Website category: sports
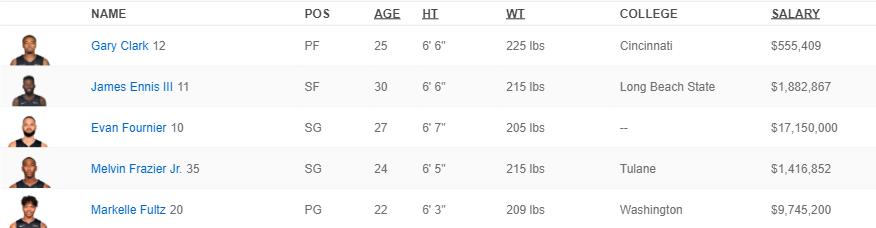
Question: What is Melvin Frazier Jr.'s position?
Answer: SG

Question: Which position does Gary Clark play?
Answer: PF

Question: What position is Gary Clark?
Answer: PF

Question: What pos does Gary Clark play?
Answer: PF

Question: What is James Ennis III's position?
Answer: SF

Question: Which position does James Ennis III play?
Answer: SF

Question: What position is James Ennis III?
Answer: SF

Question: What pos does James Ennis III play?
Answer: SF

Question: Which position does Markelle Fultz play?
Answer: PG

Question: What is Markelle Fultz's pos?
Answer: PG

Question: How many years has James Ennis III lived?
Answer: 30

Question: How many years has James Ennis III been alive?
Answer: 30

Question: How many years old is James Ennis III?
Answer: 30

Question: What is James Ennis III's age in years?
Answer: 30

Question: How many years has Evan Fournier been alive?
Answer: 27

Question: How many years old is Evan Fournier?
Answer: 27

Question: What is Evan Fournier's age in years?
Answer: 27

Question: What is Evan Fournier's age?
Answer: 27

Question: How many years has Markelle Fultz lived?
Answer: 22

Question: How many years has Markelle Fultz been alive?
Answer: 22

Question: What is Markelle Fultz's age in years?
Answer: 22

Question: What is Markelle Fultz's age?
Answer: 22

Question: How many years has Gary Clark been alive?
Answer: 25

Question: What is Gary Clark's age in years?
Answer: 25

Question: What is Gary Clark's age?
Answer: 25

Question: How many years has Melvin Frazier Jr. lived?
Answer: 24

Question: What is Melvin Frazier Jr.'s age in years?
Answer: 24

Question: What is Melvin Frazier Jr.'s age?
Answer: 24

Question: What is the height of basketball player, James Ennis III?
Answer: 6' 6"

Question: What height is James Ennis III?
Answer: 6' 6"

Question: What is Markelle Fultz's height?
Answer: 6' 3"

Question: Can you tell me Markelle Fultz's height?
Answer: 6' 3"

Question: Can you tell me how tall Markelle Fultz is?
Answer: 6' 3"

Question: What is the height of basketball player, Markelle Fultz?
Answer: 6' 3"

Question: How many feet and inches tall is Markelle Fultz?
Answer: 6' 3"

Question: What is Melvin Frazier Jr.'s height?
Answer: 6' 5"

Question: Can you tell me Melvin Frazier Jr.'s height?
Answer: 6' 5"

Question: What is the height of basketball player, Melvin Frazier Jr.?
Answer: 6' 5"

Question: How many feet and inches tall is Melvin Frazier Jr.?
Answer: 6' 5"

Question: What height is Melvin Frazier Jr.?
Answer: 6' 5"

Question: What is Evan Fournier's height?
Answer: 6' 7"

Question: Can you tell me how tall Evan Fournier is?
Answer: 6' 7"

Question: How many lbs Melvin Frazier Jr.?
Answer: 215 lbs

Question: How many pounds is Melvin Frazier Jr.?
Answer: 215 lbs

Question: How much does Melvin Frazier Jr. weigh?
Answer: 215 lbs

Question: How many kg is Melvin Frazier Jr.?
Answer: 215 lbs

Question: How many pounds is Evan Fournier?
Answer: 205 lbs

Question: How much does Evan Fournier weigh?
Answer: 205 lbs

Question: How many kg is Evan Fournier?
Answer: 205 lbs

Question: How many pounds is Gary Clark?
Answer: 225 lbs

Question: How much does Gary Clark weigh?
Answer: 225 lbs

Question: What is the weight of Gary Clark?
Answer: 225 lbs

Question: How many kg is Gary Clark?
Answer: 225 lbs

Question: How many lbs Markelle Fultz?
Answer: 209 lbs

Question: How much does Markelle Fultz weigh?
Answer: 209 lbs

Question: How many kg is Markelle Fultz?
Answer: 209 lbs

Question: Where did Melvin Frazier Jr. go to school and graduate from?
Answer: Tulane

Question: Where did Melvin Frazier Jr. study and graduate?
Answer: Tulane

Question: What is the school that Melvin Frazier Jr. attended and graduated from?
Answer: Tulane

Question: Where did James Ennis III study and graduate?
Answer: Long Beach State

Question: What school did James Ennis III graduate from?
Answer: Long Beach State

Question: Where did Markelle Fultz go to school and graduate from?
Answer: Washington

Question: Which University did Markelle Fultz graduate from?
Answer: Washington

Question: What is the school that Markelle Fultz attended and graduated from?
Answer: Washington